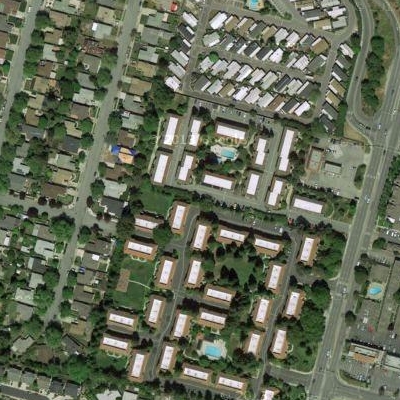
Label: fResident